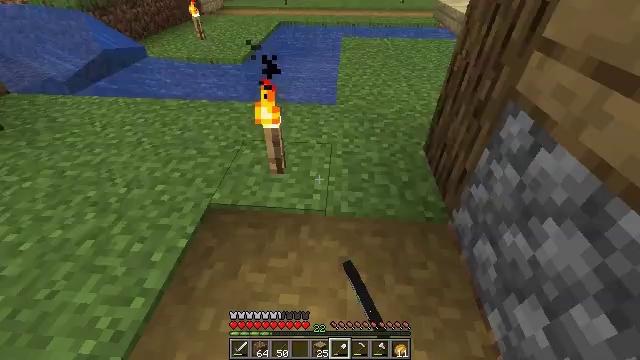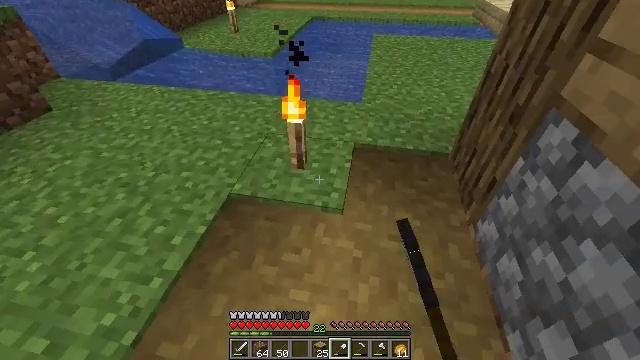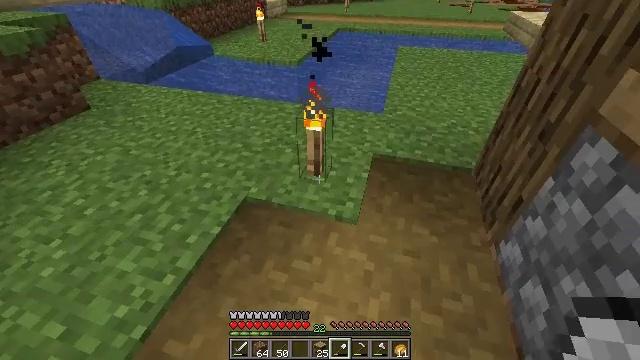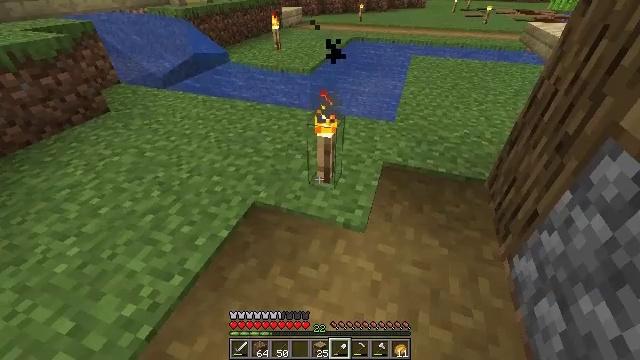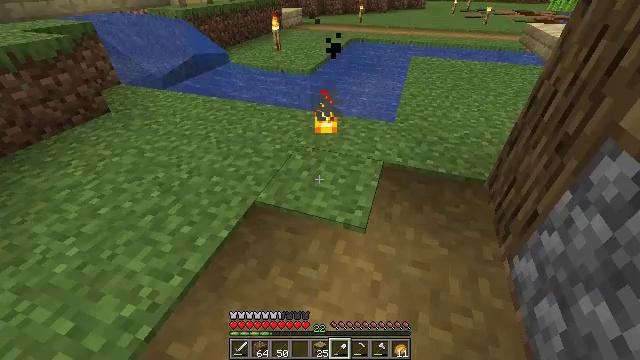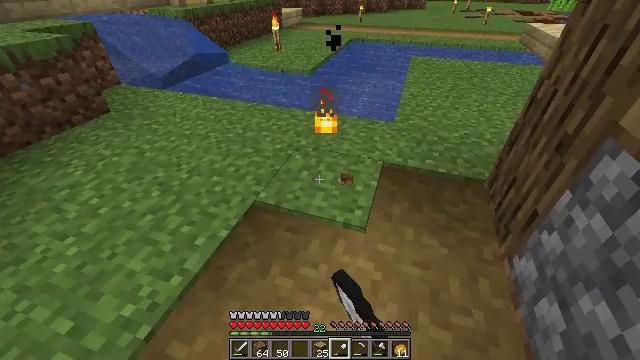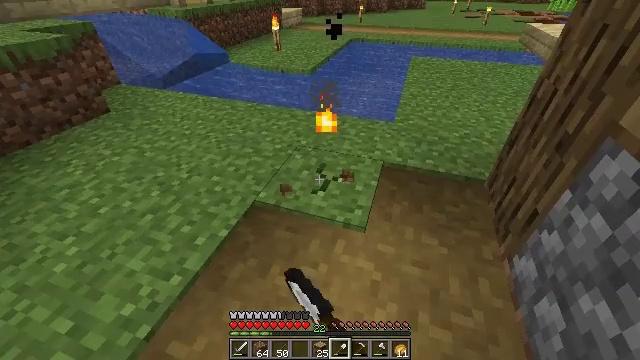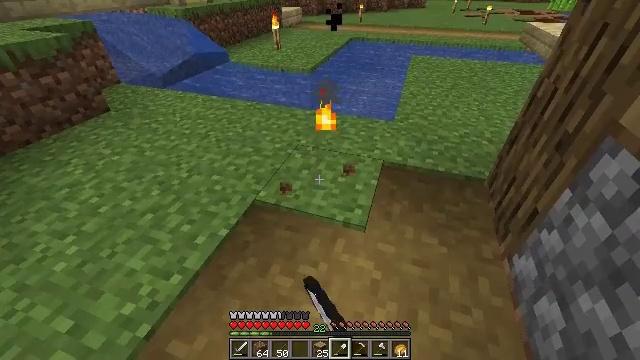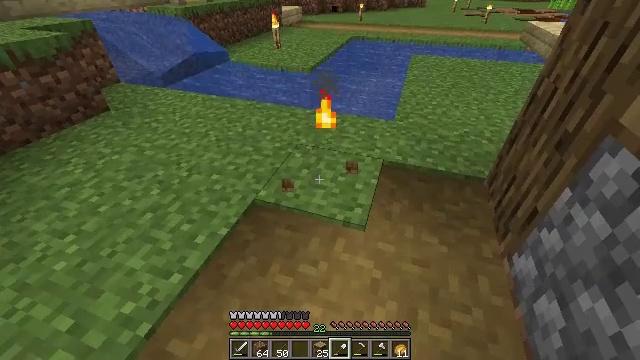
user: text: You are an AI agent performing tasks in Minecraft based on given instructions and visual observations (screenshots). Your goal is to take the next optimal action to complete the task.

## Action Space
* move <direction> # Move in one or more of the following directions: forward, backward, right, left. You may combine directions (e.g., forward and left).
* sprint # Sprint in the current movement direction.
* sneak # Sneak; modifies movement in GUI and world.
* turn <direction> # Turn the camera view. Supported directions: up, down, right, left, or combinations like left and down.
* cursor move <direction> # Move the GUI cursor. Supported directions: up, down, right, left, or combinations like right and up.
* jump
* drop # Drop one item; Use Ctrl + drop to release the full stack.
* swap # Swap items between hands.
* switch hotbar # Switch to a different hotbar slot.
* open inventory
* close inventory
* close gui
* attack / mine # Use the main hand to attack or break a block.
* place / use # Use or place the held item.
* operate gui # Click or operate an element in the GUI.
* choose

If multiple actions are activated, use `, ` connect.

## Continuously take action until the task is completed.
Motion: motion action
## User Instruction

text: Attack the torch to pick it up.
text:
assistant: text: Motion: turn left
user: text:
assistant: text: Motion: turn left and up
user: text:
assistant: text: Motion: turn left and up
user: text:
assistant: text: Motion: attack / mine
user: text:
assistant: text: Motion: attack / mine
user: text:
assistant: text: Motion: attack / mine
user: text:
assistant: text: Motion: no_op
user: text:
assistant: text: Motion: no_op
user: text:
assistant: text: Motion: no_op